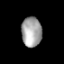
Tissue: lung
Cell type: T cells
Senescence score: 0.08856
Nuclear area (px): 592
Mean DAPI intensity: 163.593